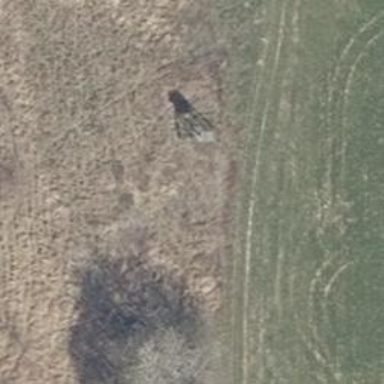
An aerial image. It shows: Hunting stand.